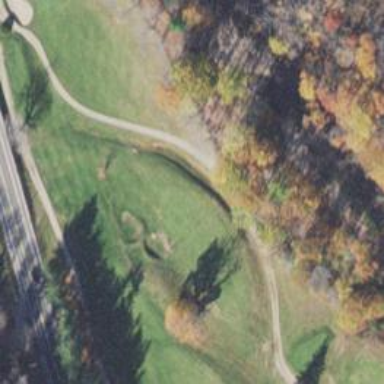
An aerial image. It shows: View of golf hole.